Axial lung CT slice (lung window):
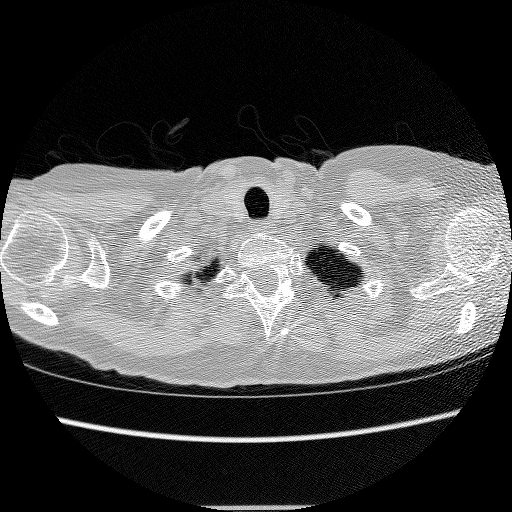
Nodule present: no